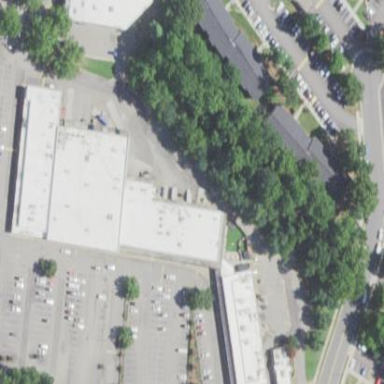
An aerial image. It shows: Canopy building.